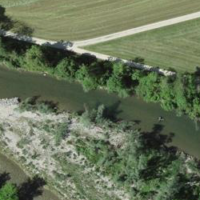
EUNIS habitat code: 47
Species observed at this site:
Fraxinus excelsior